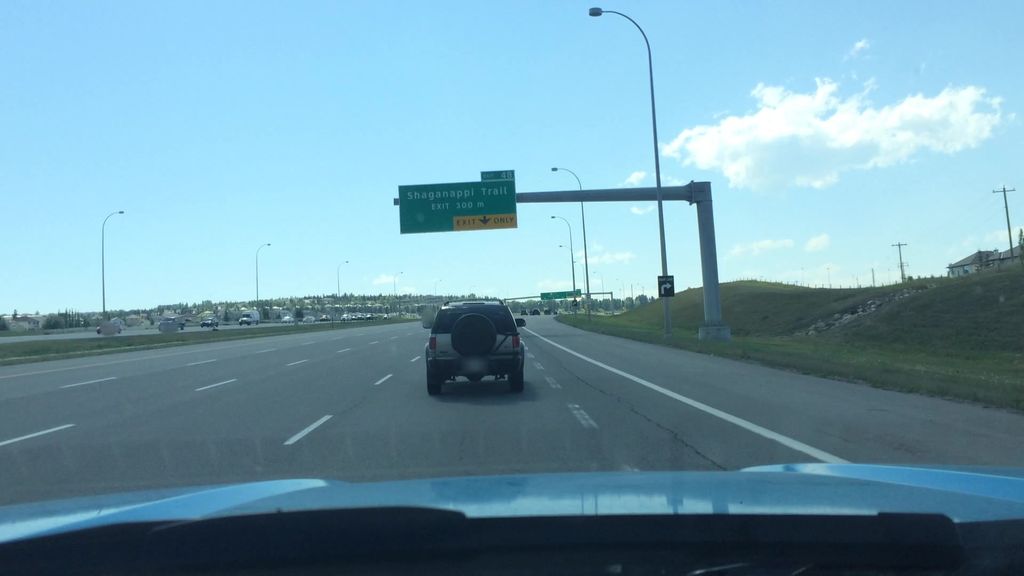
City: calgary